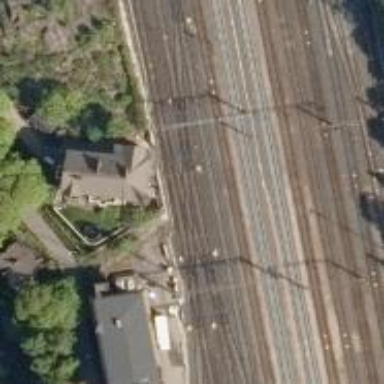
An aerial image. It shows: Railway crossing.